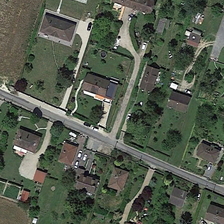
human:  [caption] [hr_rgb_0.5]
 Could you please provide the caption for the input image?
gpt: many buildings and many green trees are in a medium residential area .

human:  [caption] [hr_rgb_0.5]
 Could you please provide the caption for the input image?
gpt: many buildings and many green trees are in a medium residential area .

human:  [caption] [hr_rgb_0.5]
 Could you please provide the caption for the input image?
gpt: many buildings and many green trees are in a medium residential area .

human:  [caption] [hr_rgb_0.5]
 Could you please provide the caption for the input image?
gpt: many buildings and many green trees are in a medium residential area .

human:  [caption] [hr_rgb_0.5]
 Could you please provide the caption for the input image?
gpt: many buildings and many green trees are in a medium residential area .